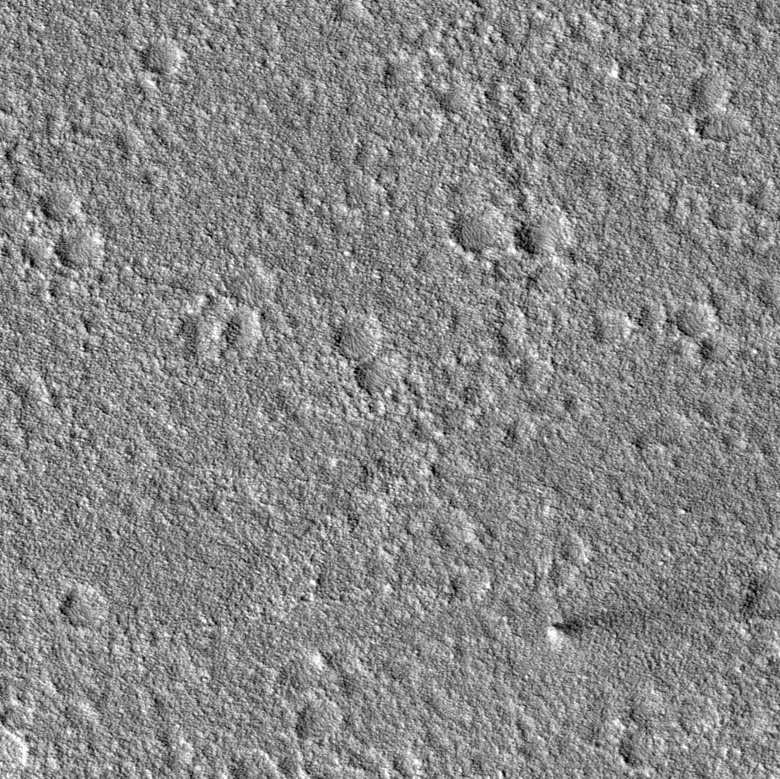
Label: dustdevil